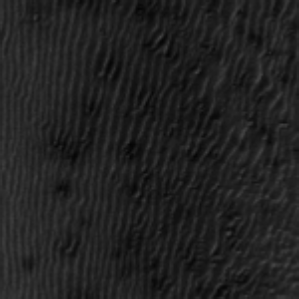
Label: frost